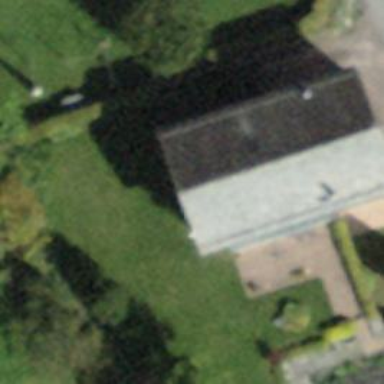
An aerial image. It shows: Gabled roof house.